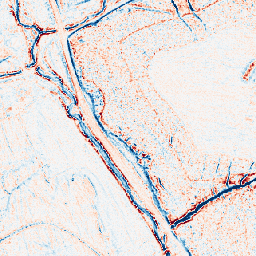
Category: edge_preserving
Decomposition family: anisotropic_diffusion
Decomposition parameters: iterations: 10
kappa: 10
gamma: 0.1
Upsampling method: area
Upsampling parameters: scale: 4
Upsampling scale: 4